Question: I've been stocked in this for days and its driving me crazy, the problem is that I want to add a cell to my tableview with a animation but when returning from the textfield (this is when I want the animation to happen) it crashes, obviously something is wrong with my code, so I need your help!! thanks!
'''
- (BOOL)textFieldShouldReturn:(UITextField *)textField{
NSUserDefaults *userDefaults = [NSUserDefaults standardUserDefaults];
self.tasks = [[NSMutableArray alloc] initWithArray:[userDefaults objectForKey:@"tasks"]];
if(!self.tasks)
{
self.tasks = [NSMutableArray new];
}
[self.tasks addObject:textField.text];
[userDefaults setObject:self.tasks forKey:@"tasks"] ;
[self.tableview beginUpdates];
NSIndexPath *newIndexPath = [NSIndexPath indexPathForRow:(self.tasks.count - 1) inSection:0];
[self.tableview insertRowsAtIndexPaths:[NSArray arrayWithObject:newIndexPath] withRowAnimation:UITableViewRowAnimationFade];
[self.tableview endUpdates];
}
'''
Somebody told me that before calling endUpdates I need to make sure that my model is updated so that the value returned from 'tableView:numberOfRowsInSection:' will be correct but honestly I dont know how to do that
Here is the crash log:

And here is the datasource of the table:
'''
- (NSInteger)numberOfSectionsInTableView:(UITableView *)tableView
{
return 1;
}
- (NSInteger)tableView:(UITableView *)tableView numberOfRowsInSection:(NSInteger)section
{
return self.tasks.count;
}
- (UITableViewCell *)tableView:(UITableView *)tableView cellForRowAtIndexPath:(NSIndexPath *)indexPath
{
static NSString *CellIdentifier = @"Cell";
TaskCell *cell = [tableView dequeueReusableCellWithIdentifier:CellIdentifier forIndexPath:indexPath];
cell.taskTitle.text = (self.tasks)[indexPath.row];
return cell;
}
'''
Thanks!
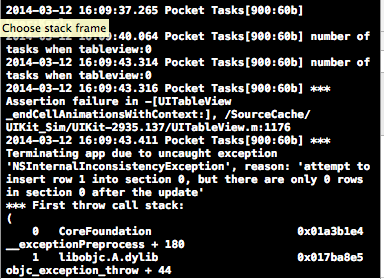
Answer: I believe you have an off-by-one error here.
By setting the row to 'self.tasks.count' you are actually increasing it too much. I assume you are wanting to add it to the end, therefore just subtract one.
'''
NSIndexPath *newIndexPath = [NSIndexPath indexPathForRow:(self.tasks.count - 1)
inSection:0];
'''
Also, you want to make sure that in 'numberOfRowsInSection:' you return the length of your array, so don't use 'self.TasksArray.count' use 'self.tasks.count'. Same with your cell: 'self.tasks[indexPath.row]'
Also, as a side note, make sure to synchronize your changes to 'userDefaults' or else it won't propagate.
## Update - improve self.tasks
Instead of re-initializing 'self.tasks' each time you add an item, initialize it as a mutable array in your 'viewDidLoad' method.
'''
self.tasks = [[NSMutableArray alloc]
initWithArray:[userDefaults objectForKey:@"tasks"]];
'''
Then when you create a new task all you need to do is add it:
'''
[self.tasks addObject:textField.text];
[userDefaults setObject:self.tasks forKey:@"tasks"];
[userDefaults synchronize];
'''
No need to check if it is created or not. See docs for <URL>.